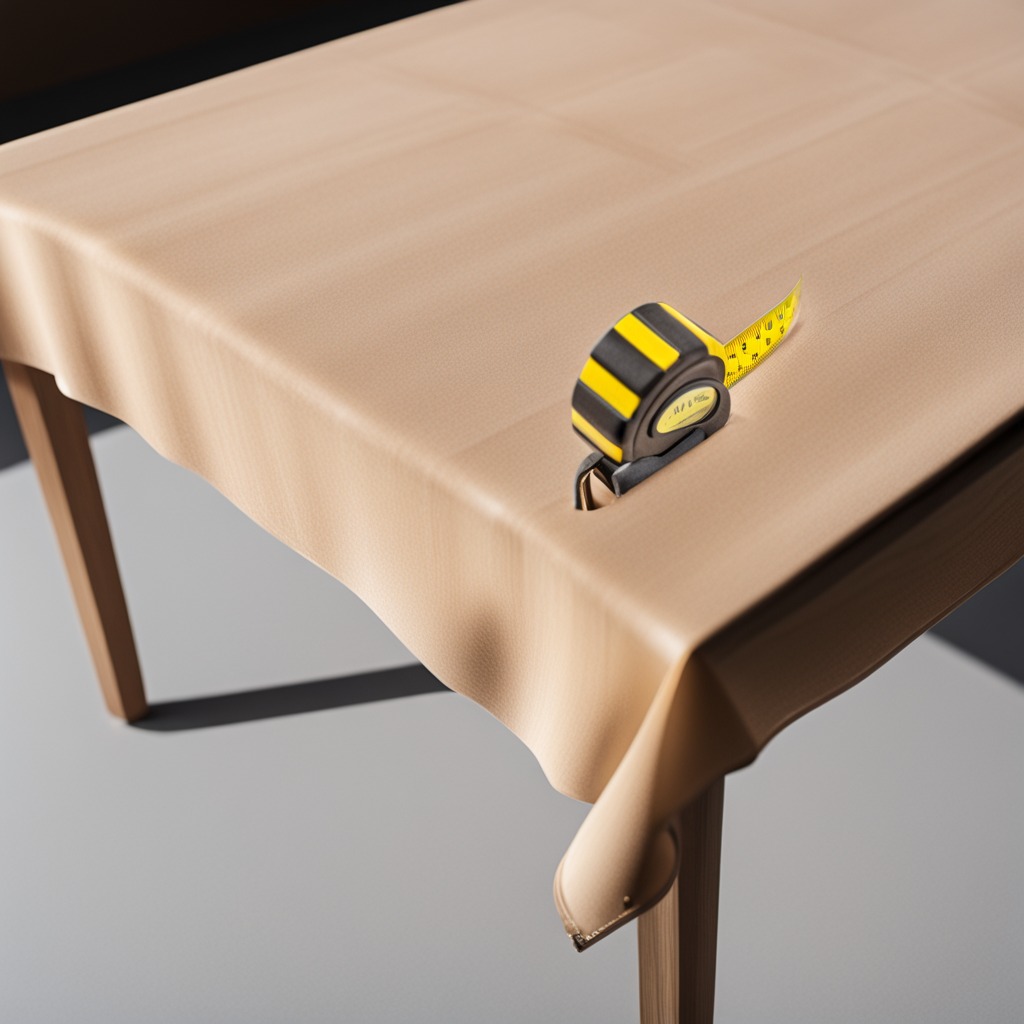
A measuring tape is lying on a wooden table in an outdoor workshop during daytime bright natural light soft shadows worn but beneath the cloth.